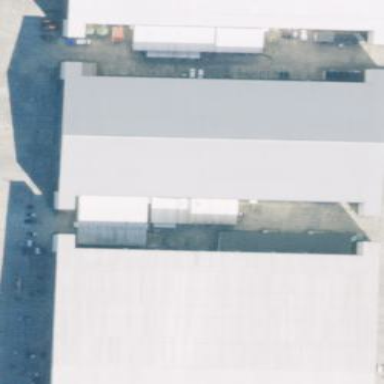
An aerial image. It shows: Hangar.